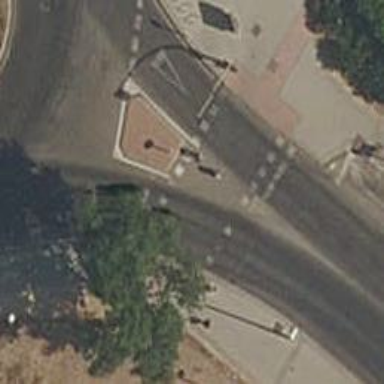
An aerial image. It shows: Traffic signals at road crossing.